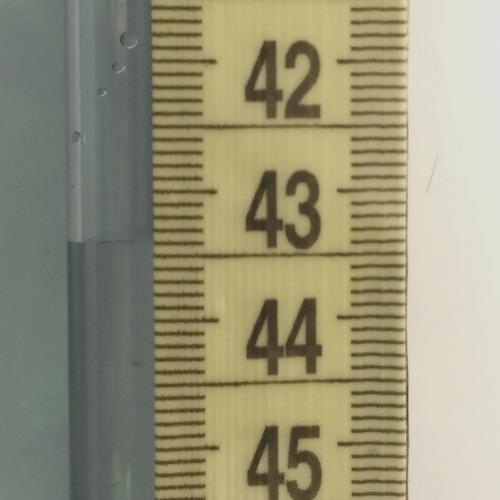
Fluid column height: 43.4 cm